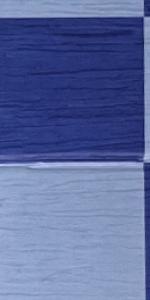
Label: Empty